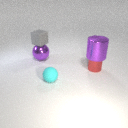
small cyan rubber sphere to the left of small red metal cylinder